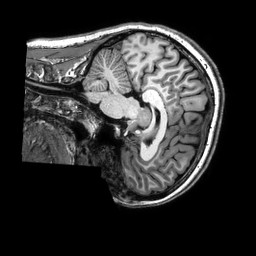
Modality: T1w
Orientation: sagittal
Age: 27
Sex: female
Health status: healthy
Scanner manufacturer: philips
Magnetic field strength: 3 T
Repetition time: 0.009 s
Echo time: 0.003996 s